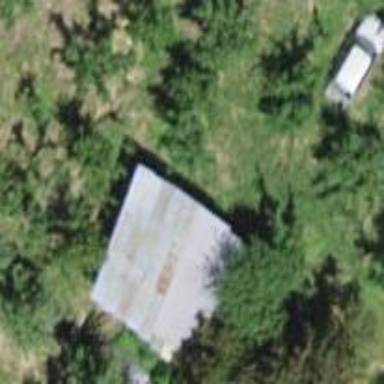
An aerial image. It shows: Shed building.